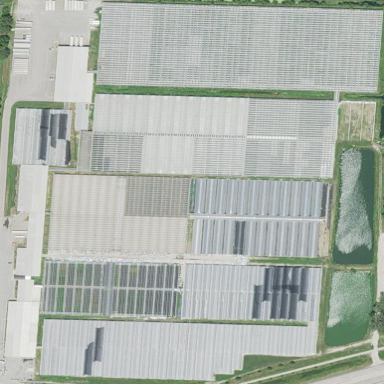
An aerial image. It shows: Area dedicated to greenhouse horticulture.